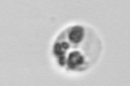
Label: Amoeba